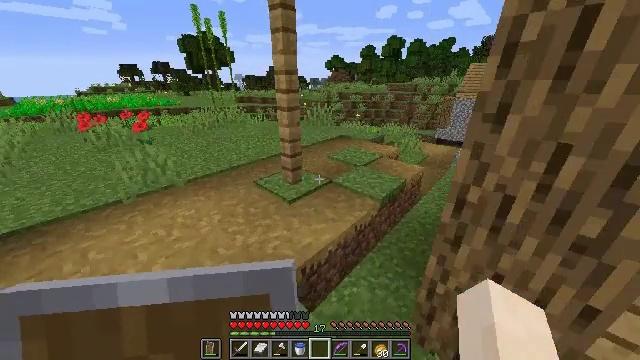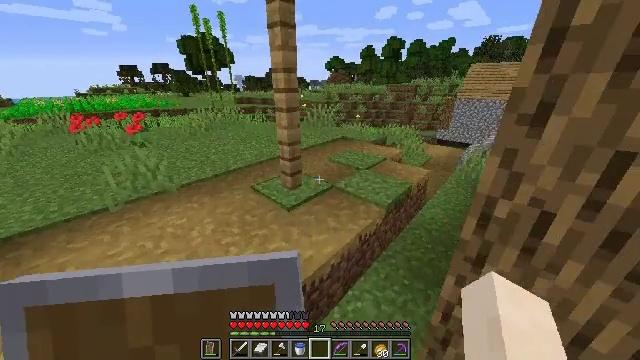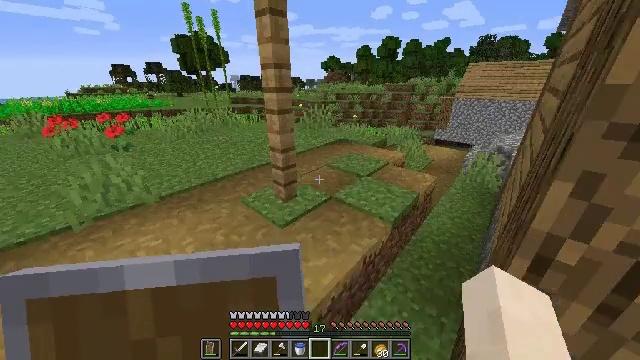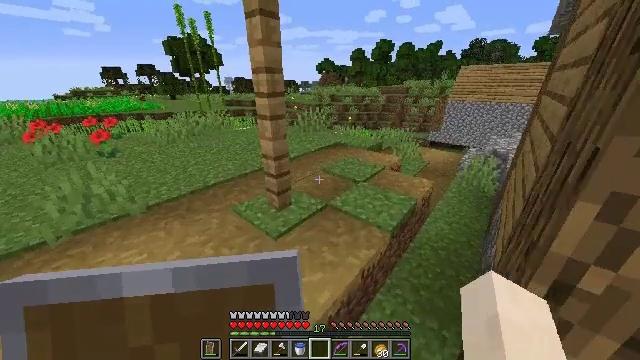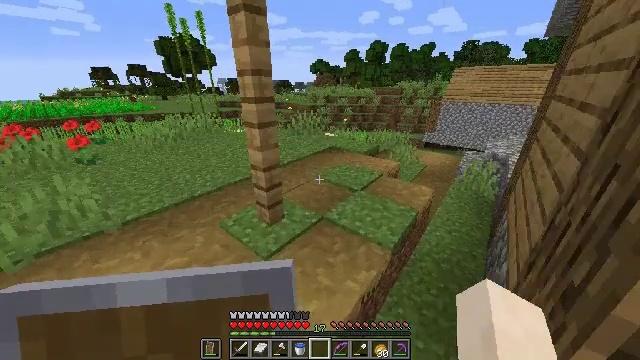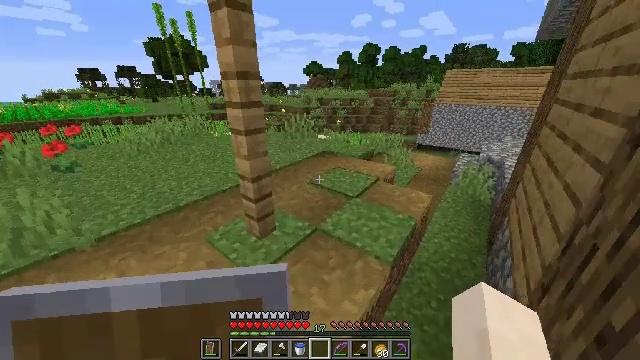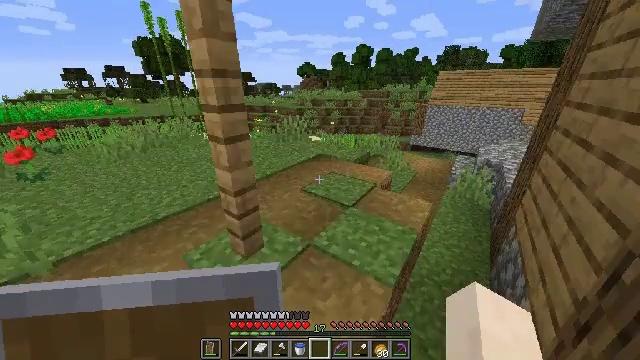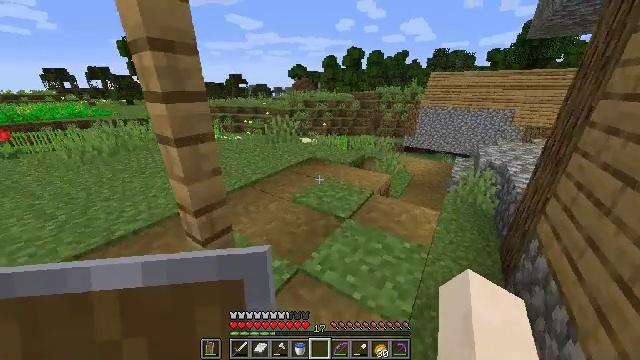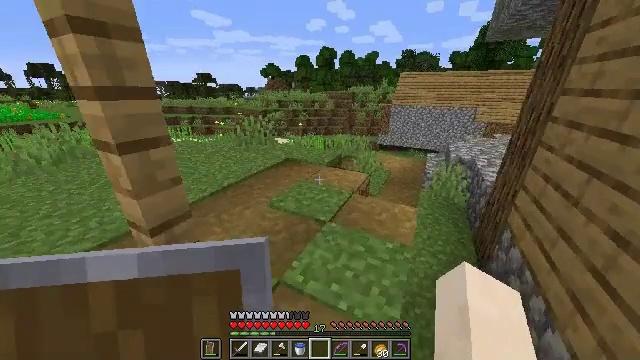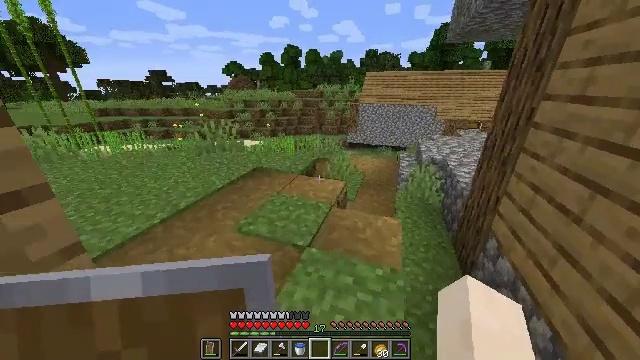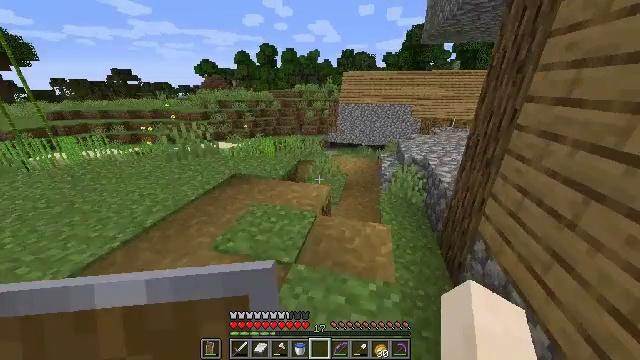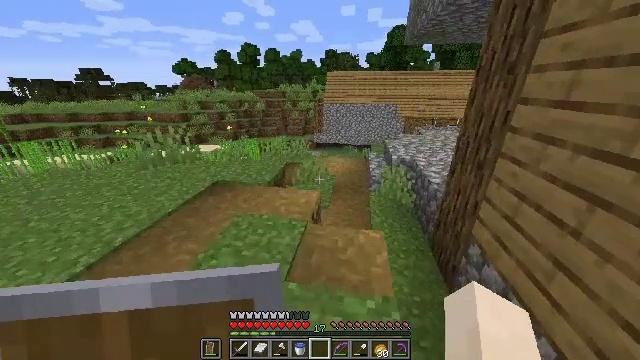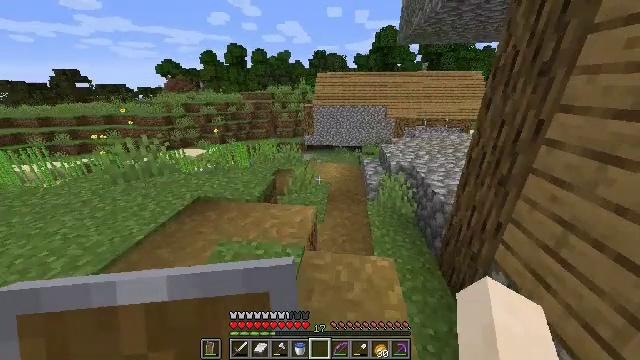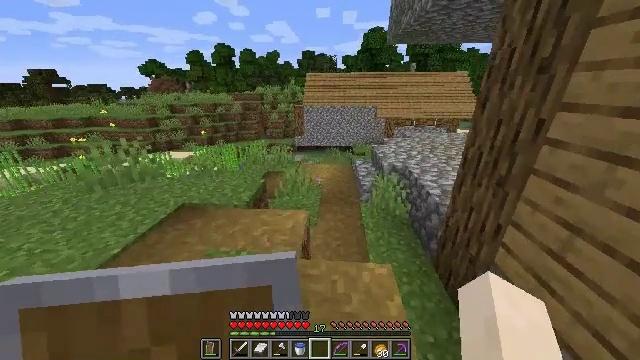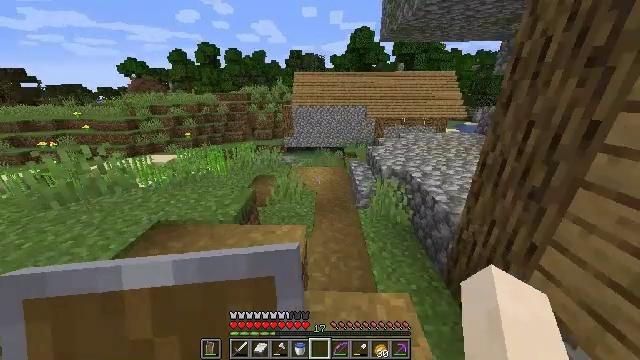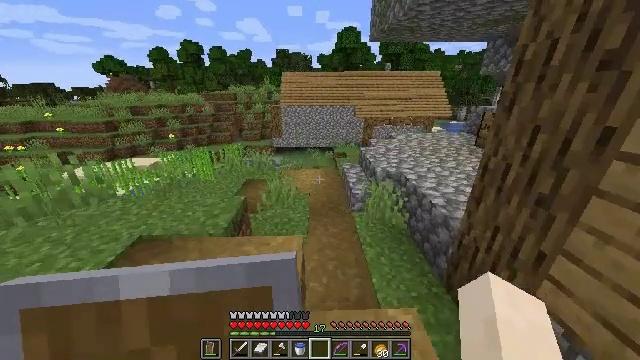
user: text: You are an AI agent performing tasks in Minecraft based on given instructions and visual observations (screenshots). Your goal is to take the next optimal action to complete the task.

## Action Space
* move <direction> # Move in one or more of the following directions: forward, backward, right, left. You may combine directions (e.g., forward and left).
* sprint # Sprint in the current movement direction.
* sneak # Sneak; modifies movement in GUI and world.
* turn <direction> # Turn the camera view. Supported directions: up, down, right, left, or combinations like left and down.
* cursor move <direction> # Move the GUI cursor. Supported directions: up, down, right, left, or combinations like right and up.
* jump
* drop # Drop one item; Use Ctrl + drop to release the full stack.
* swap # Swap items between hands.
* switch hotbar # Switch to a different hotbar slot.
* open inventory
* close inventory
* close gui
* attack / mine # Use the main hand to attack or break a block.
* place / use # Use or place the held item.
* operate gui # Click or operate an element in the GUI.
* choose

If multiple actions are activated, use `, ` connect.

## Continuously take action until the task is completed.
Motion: motion action
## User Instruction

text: Collect sand to make glass.
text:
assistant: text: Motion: move forward
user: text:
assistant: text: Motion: move forward
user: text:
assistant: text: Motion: move forward, turn right
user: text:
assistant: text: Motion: move forward, turn right
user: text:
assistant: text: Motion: move forward, turn right
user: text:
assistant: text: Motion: move forward, turn right
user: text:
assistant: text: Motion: move forward, turn right
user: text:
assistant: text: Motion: move forward, turn right
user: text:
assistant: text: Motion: move forward, turn right
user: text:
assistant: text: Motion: move forward, turn right
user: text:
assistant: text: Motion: move forward, turn right
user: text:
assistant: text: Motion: move forward, turn right
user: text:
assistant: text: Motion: move forward, turn right
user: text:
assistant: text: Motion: move forward and move left, turn right
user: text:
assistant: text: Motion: move forward and move left, turn right
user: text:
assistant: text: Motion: move forward and move left, turn right
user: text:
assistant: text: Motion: move forward and move left, turn right
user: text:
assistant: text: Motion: move forward and move left, turn right
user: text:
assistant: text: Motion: move forward, turn right
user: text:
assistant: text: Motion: move forward, turn right
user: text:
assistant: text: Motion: move forward, turn right
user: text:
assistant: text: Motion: move forward, turn right
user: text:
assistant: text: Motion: move forward, turn right
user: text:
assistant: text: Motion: move forward and move left, turn right
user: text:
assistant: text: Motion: move forward and move left, turn right
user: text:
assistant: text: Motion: move forward and move left, turn right
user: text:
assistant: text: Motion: move forward and move left, turn right
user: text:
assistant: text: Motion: move forward and move left, turn right
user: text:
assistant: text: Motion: move forward and move left, turn right
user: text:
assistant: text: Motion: move forward and move left, turn right